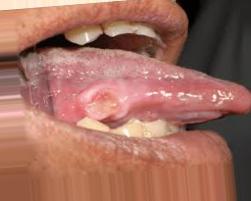
Condition: Mouth Ulcer